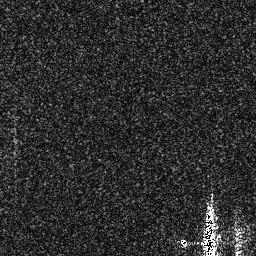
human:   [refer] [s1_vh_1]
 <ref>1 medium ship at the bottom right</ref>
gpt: <box>[[77, 78, 84, 99, 0]]</box>